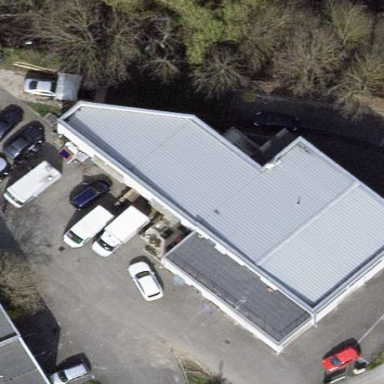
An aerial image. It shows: Farm shop located in building.